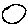
Label: circle